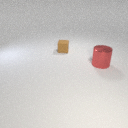
large red metal cylinder in front of small brown rubber cube